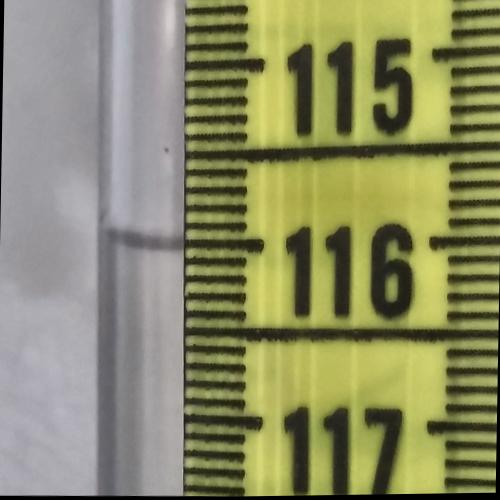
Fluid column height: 116.0 cm